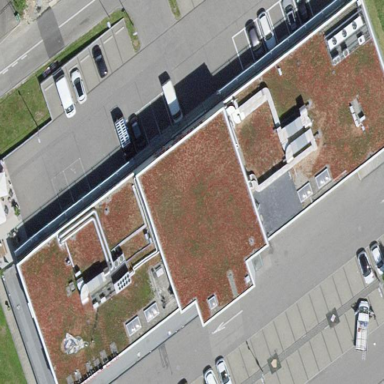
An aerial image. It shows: Office building.